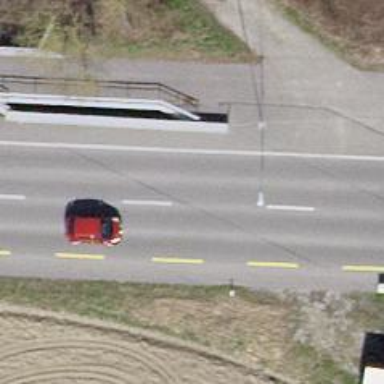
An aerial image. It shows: Primary highway with asphalt surface. There is lane designated for cycling on the left side.